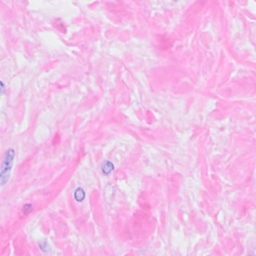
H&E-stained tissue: Breast